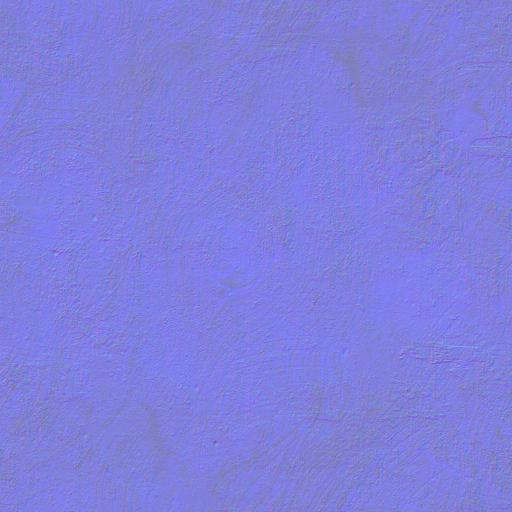
clean plaster rough wall white